Question: I've seen this question asked several times, but the solutions aren't working. At <URL> link, there's a nameless JSON object. I'm trying to get access to the data in the object. This is what I've tried so far:

$.getJSON is returning different errors. I read that adding "&callback=?" to the url would stop the "Access-Control-Allow-Origin" error, which worked, but then I ran into the "Unexpected token :" error. The JSON data looks correct to me, though.
I also tried doing this:
'''
<!DOCTYPE html>
<html>
<head>
<script src="jquery-latest.min.js"
type="text/javascript"></script>
</head>
<body>
</body>
</html>
<script>
var jsondata = {}
$(document).ready(function() {
url = //removed to prevent line wrap
$.getJSON(url + "&callback=?",
function(data) { jsondata = data; } );
});
</script>
'''
It produced the same unexpected token error. Any ideas?
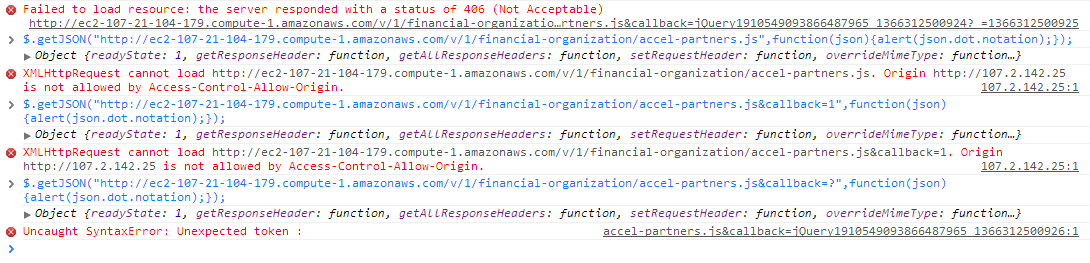
Answer: You need to separate your URL path from your parameters with a '?', not a '&'. The server doesn't like your request because it can't find a resource named 'accel-partners.js&callback='. It does, however, know of a resource named 'accel-partners.js'.
Try this:
'''
$(document).ready(function() {
url = //removed to prevent line wrap
var callback = ???; // Make sure to define your callback here
$.getJSON(url + "?callback=" + callback,
function(data) { jsondata = data; } );
});
'''